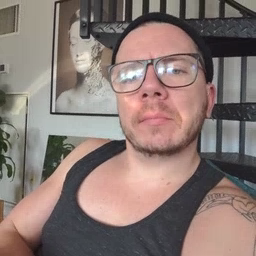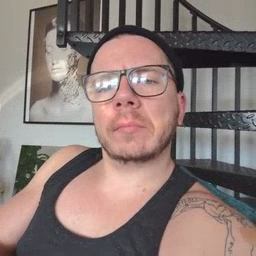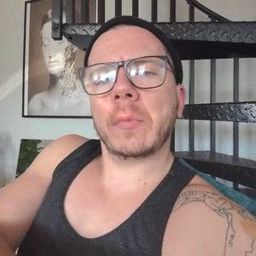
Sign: arm